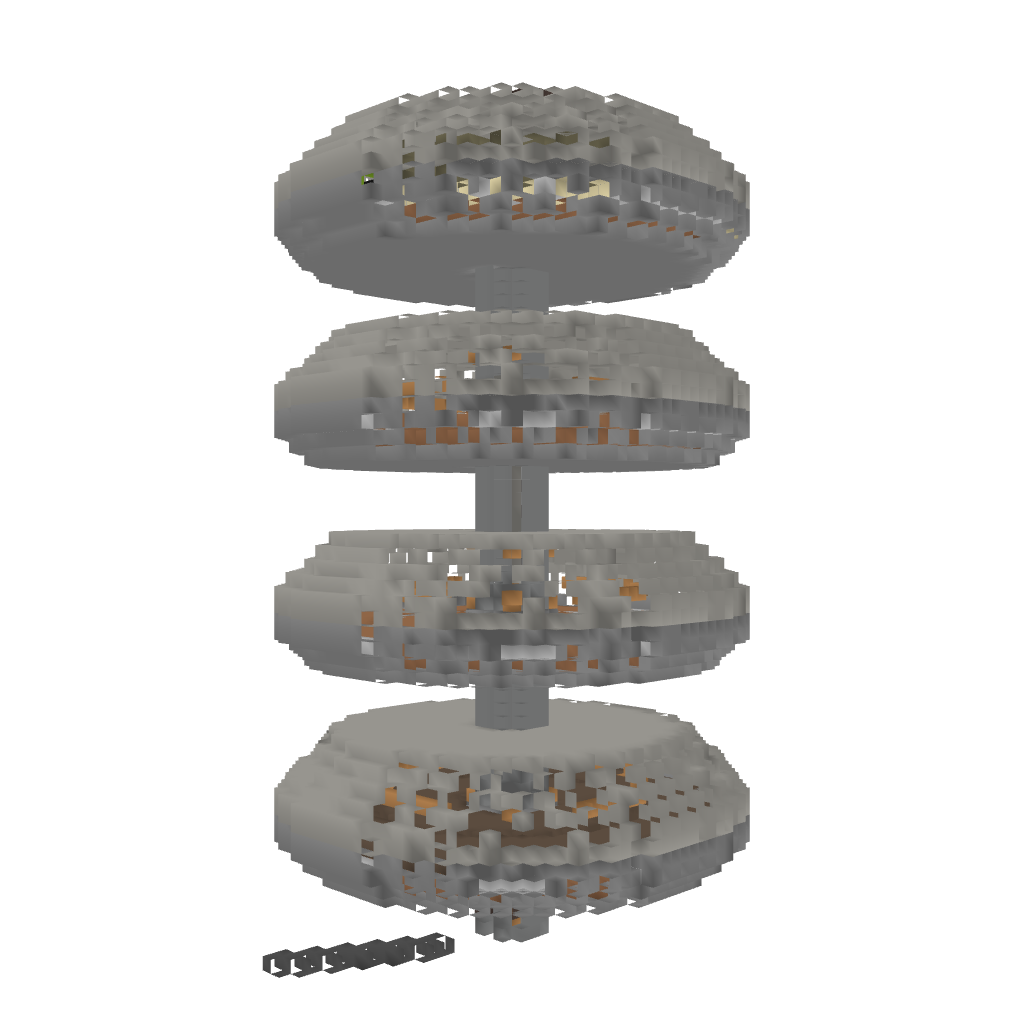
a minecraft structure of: Four Tier Garden